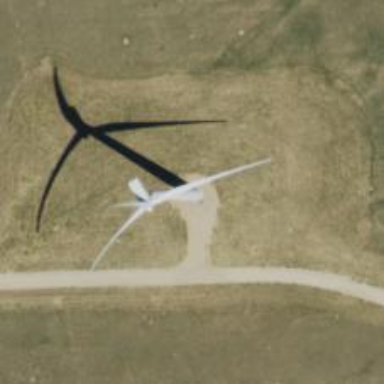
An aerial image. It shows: Wind generator in the form of horizontal axis wind turbine.